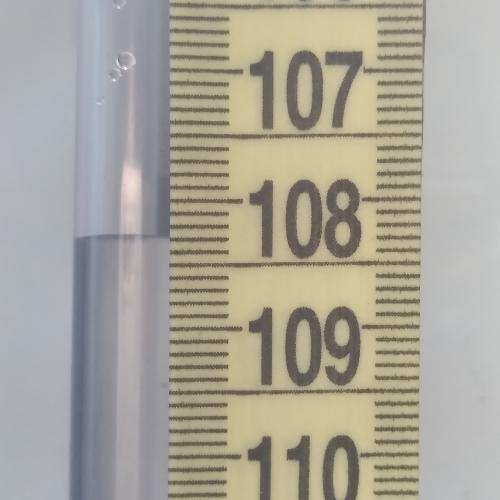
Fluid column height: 108.3 cm